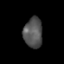
Tissue: lung
Cell type: T cells
Senescence score: 0.1332
Nuclear area (px): 560
Mean DAPI intensity: 83.432